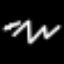
Label: squiggle